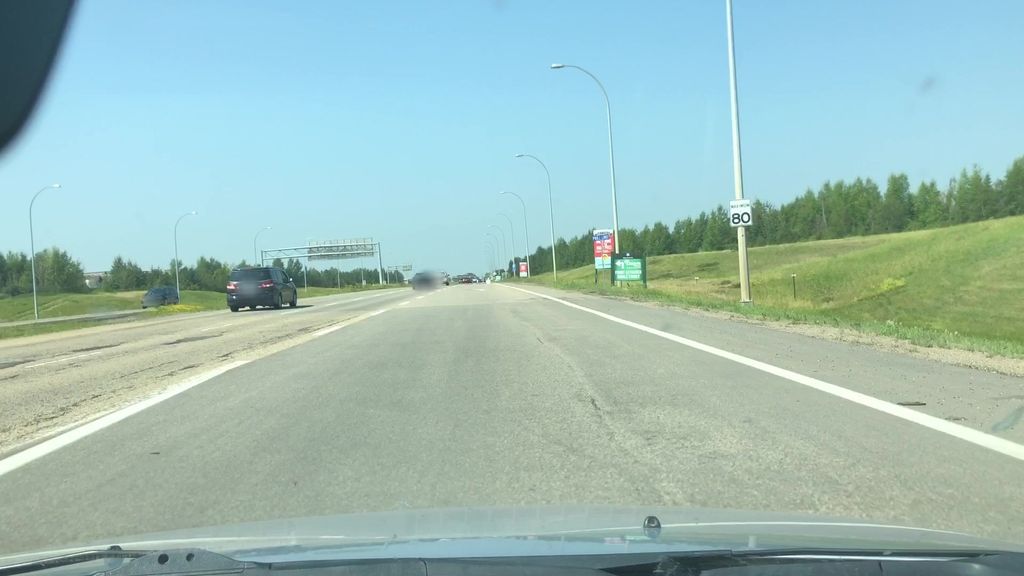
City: edmonton